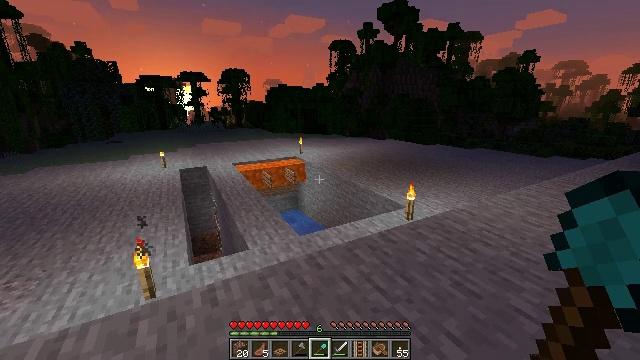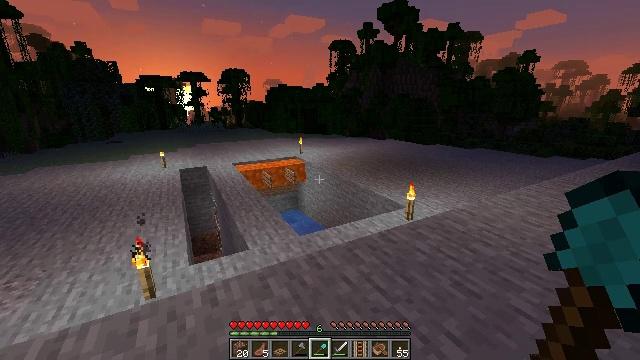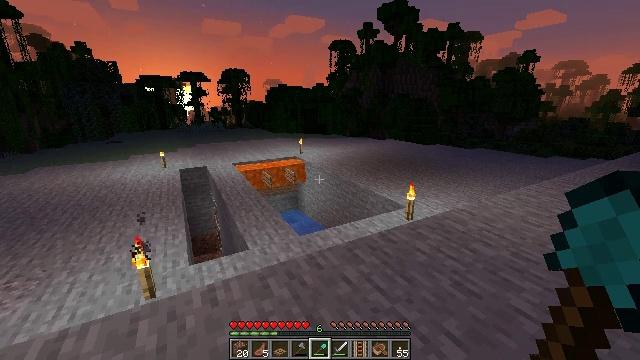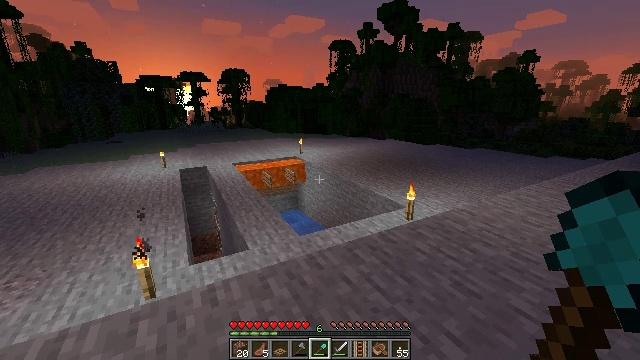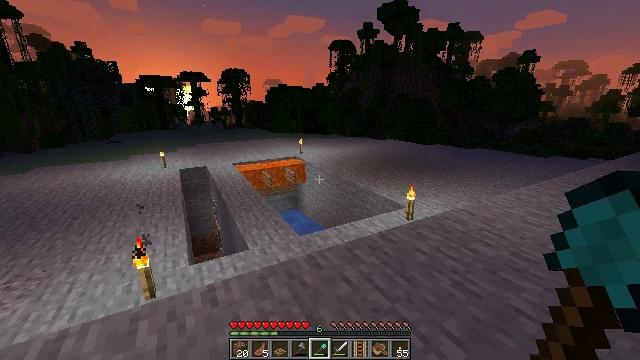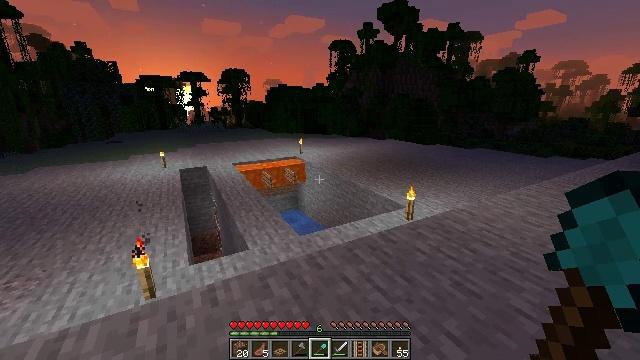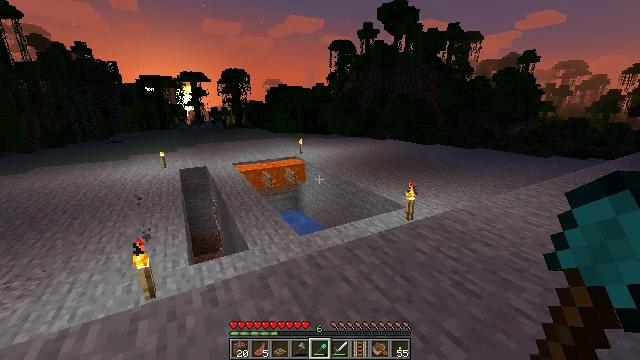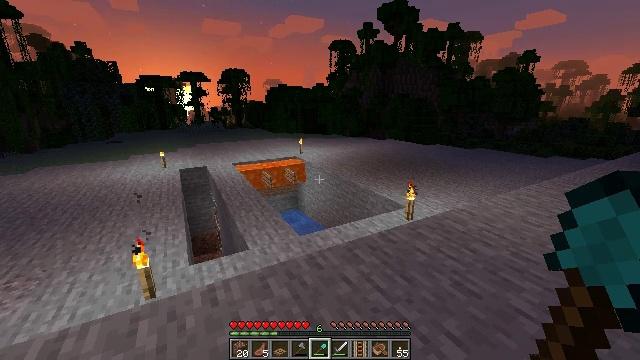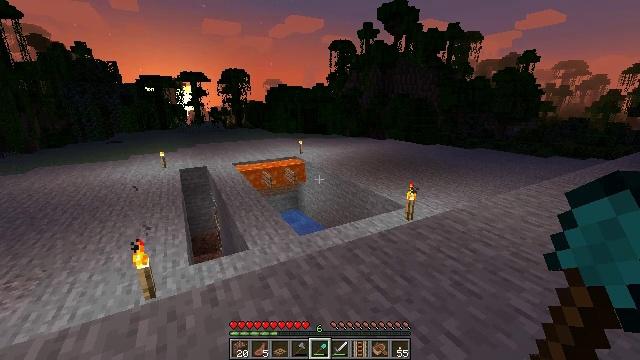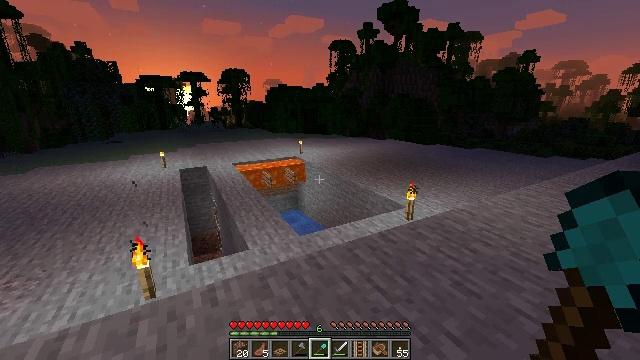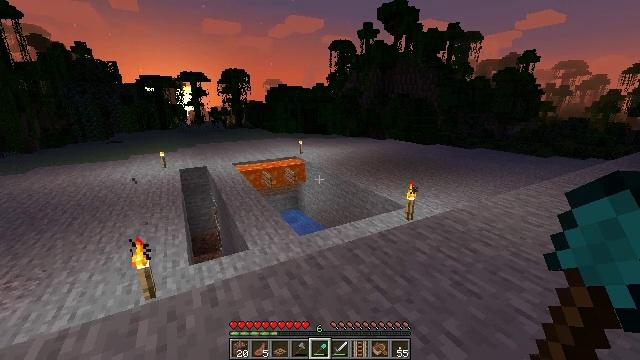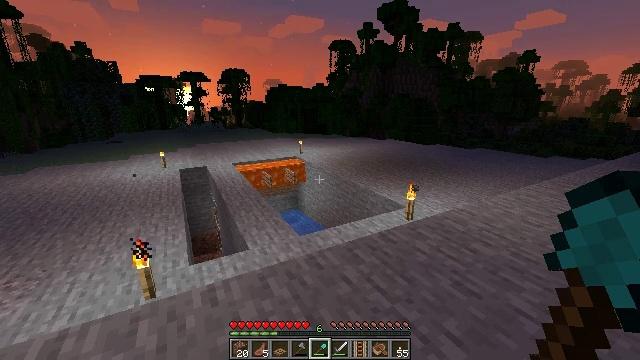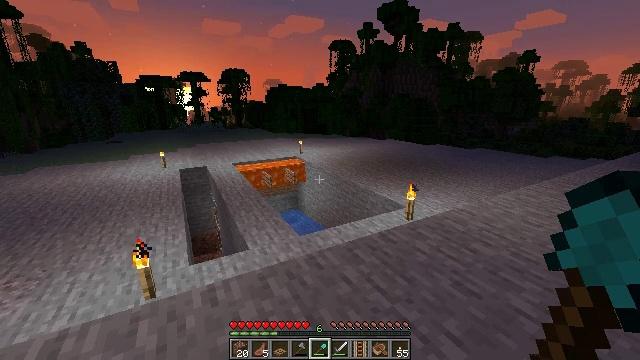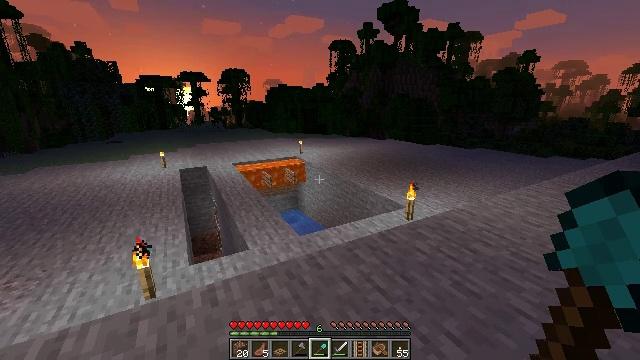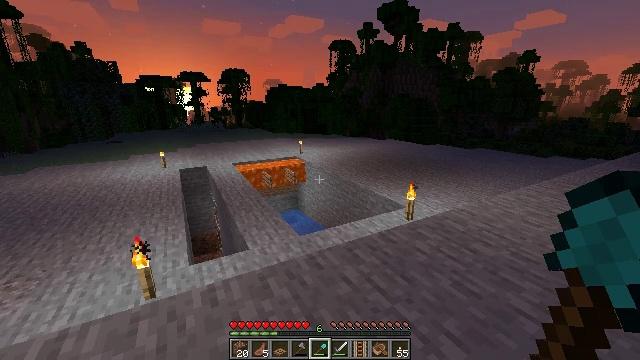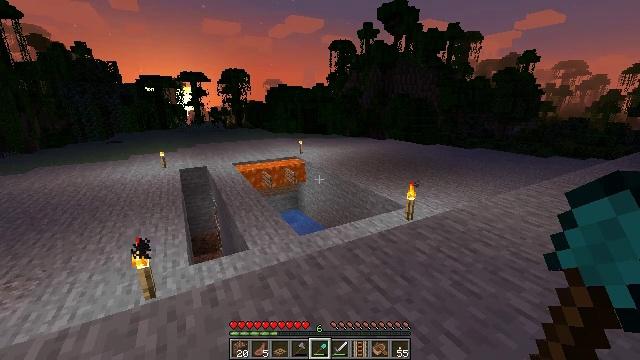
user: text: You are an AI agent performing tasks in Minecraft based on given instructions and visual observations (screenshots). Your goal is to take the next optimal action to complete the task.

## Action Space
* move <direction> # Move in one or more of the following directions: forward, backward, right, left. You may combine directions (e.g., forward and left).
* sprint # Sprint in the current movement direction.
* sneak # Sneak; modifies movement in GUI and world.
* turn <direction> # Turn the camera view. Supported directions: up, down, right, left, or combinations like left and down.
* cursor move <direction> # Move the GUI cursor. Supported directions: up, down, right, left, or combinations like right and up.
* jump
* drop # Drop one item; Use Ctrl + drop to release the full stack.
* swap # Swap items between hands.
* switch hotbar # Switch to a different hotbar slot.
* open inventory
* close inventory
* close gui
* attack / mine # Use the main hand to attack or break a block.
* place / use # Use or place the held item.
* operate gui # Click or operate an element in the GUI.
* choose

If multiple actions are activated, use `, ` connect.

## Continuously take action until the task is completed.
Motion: motion action
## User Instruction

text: Pick up the poppy from the field.
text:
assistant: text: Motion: no_op
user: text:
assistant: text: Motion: no_op
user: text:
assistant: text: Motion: no_op
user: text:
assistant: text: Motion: no_op
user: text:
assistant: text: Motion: no_op
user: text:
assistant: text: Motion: no_op
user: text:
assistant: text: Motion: no_op
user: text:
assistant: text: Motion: no_op
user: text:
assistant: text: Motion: no_op
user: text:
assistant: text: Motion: no_op
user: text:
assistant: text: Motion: no_op
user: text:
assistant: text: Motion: no_op
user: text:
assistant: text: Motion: no_op
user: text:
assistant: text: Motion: no_op
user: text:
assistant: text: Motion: no_op
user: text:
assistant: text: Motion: no_op
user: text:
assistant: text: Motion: no_op
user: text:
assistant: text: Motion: no_op
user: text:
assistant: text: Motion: no_op
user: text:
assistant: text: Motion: no_op
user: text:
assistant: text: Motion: no_op
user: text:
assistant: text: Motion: no_op
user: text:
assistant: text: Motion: no_op
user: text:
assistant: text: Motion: no_op
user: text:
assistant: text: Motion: no_op
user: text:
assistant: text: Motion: no_op
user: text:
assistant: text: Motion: no_op
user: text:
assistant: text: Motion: no_op
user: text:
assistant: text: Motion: no_op
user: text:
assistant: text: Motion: no_op